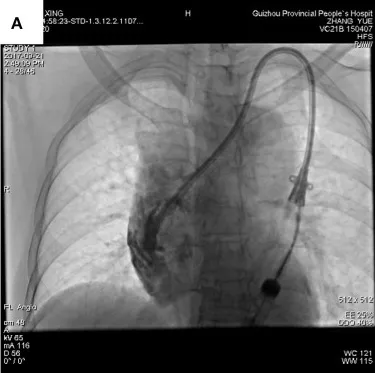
DSA revealed that the hemodialysis catheter had penetrated the brachiocephalic vein into the mediastinum (A).
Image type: radiology (x_ray)